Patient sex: F
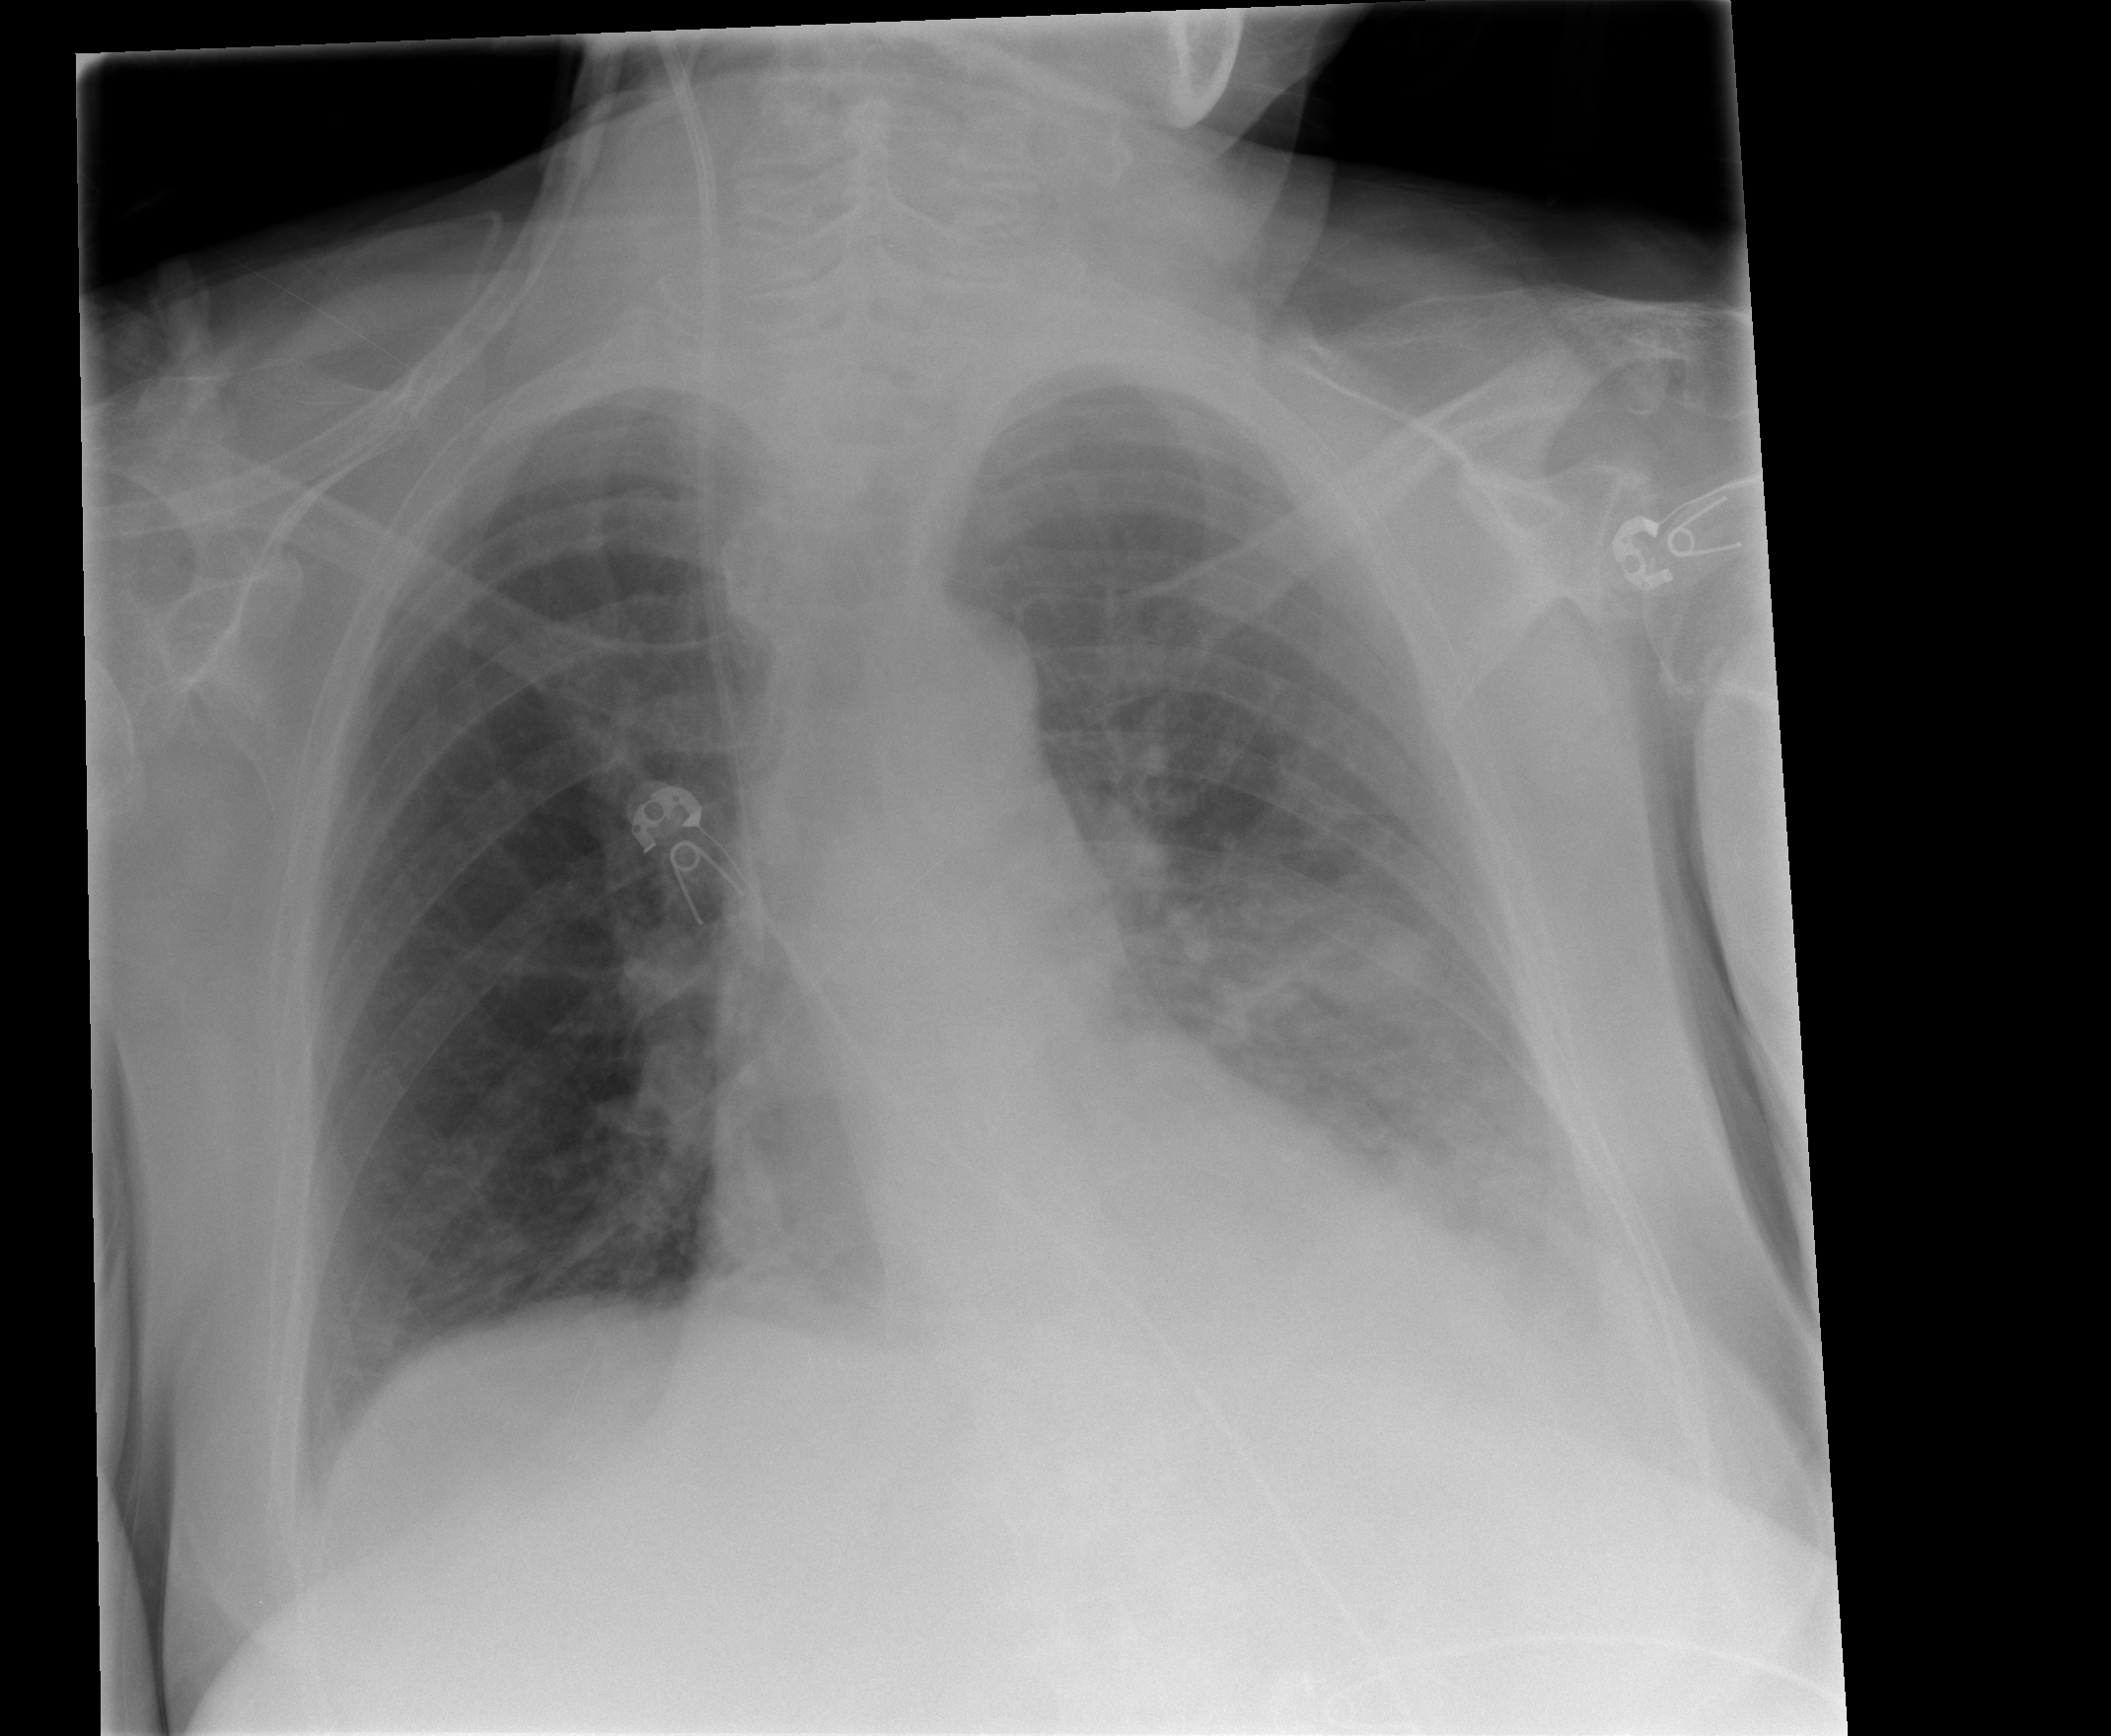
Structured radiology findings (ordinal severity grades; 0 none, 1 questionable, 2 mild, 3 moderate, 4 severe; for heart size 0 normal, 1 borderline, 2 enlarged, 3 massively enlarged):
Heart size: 0
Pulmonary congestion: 1
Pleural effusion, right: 0
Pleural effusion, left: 3
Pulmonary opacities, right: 0
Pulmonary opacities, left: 0
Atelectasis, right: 1
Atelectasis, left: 2